Field crop: tomato
Growth stage: 1
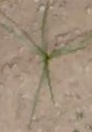
Species: cyperus